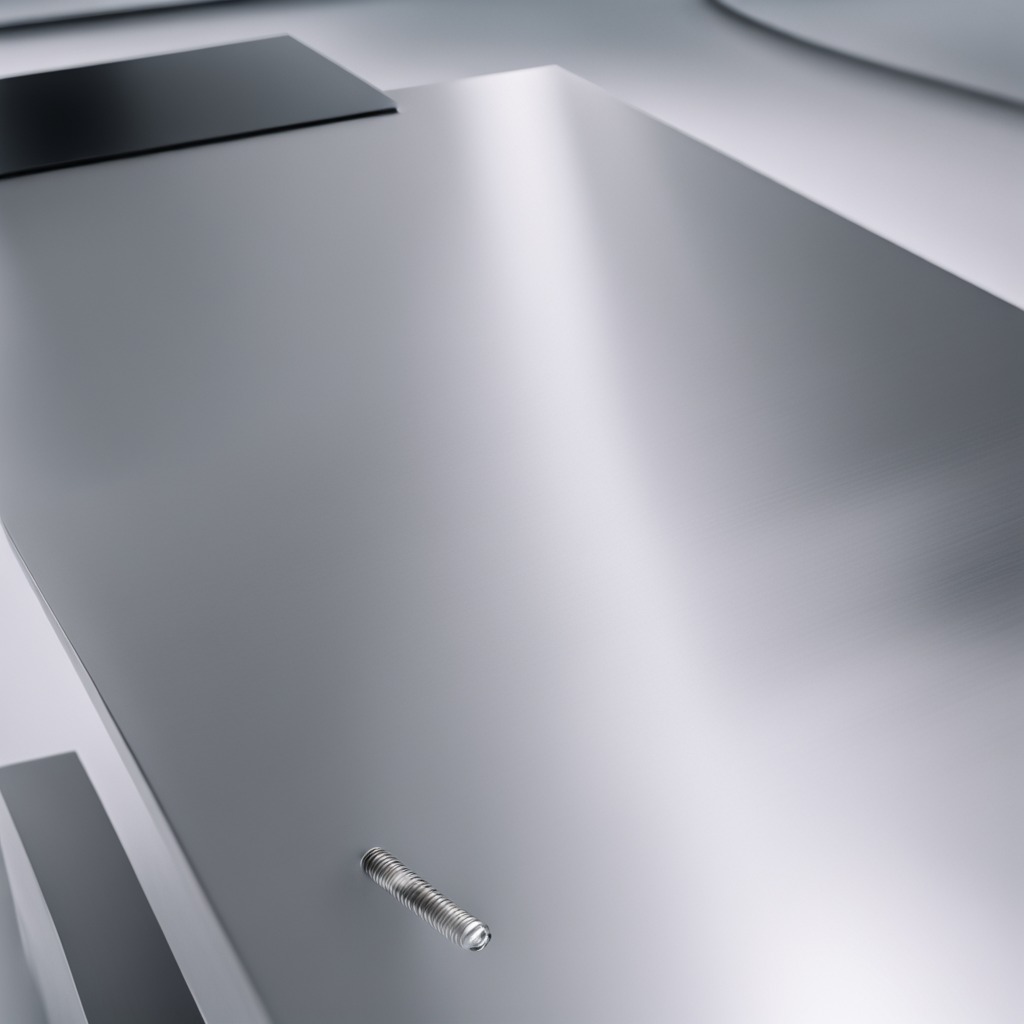
A coiled metal spring is lying on the stainless steel table.